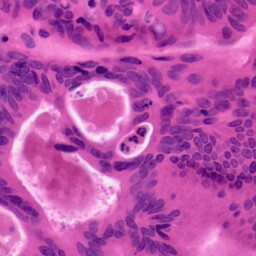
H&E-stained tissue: Colon